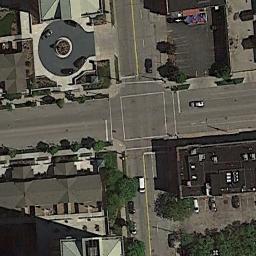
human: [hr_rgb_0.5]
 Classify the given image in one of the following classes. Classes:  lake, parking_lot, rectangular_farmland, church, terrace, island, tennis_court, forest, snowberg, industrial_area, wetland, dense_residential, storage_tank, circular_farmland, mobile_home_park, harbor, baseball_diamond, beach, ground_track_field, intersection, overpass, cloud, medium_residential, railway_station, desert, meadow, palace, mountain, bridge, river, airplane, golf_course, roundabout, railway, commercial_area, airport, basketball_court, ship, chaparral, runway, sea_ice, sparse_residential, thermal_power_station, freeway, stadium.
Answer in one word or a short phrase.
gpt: intersection